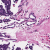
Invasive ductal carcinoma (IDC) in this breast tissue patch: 1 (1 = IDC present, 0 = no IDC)